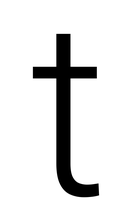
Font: Roboto_Light